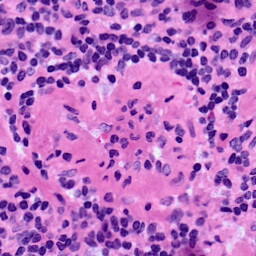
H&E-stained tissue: LymphNode